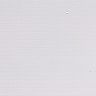
Metastatic tissue present: no